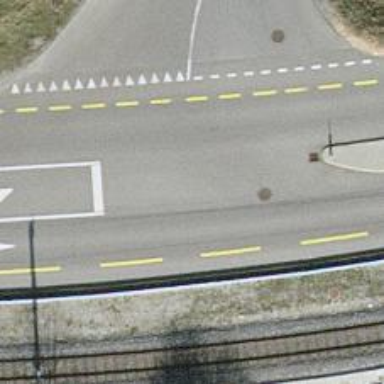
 featuring lane for cyclists on both sides."